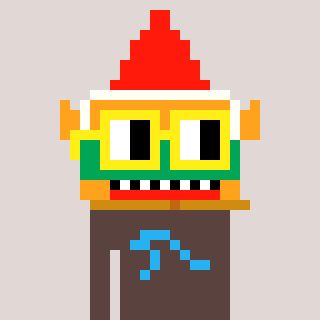
a pixel art character with square yellow glasses, a gnome-shaped head and a darkbrown-colored body on a warm background